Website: walmart
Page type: address-validator
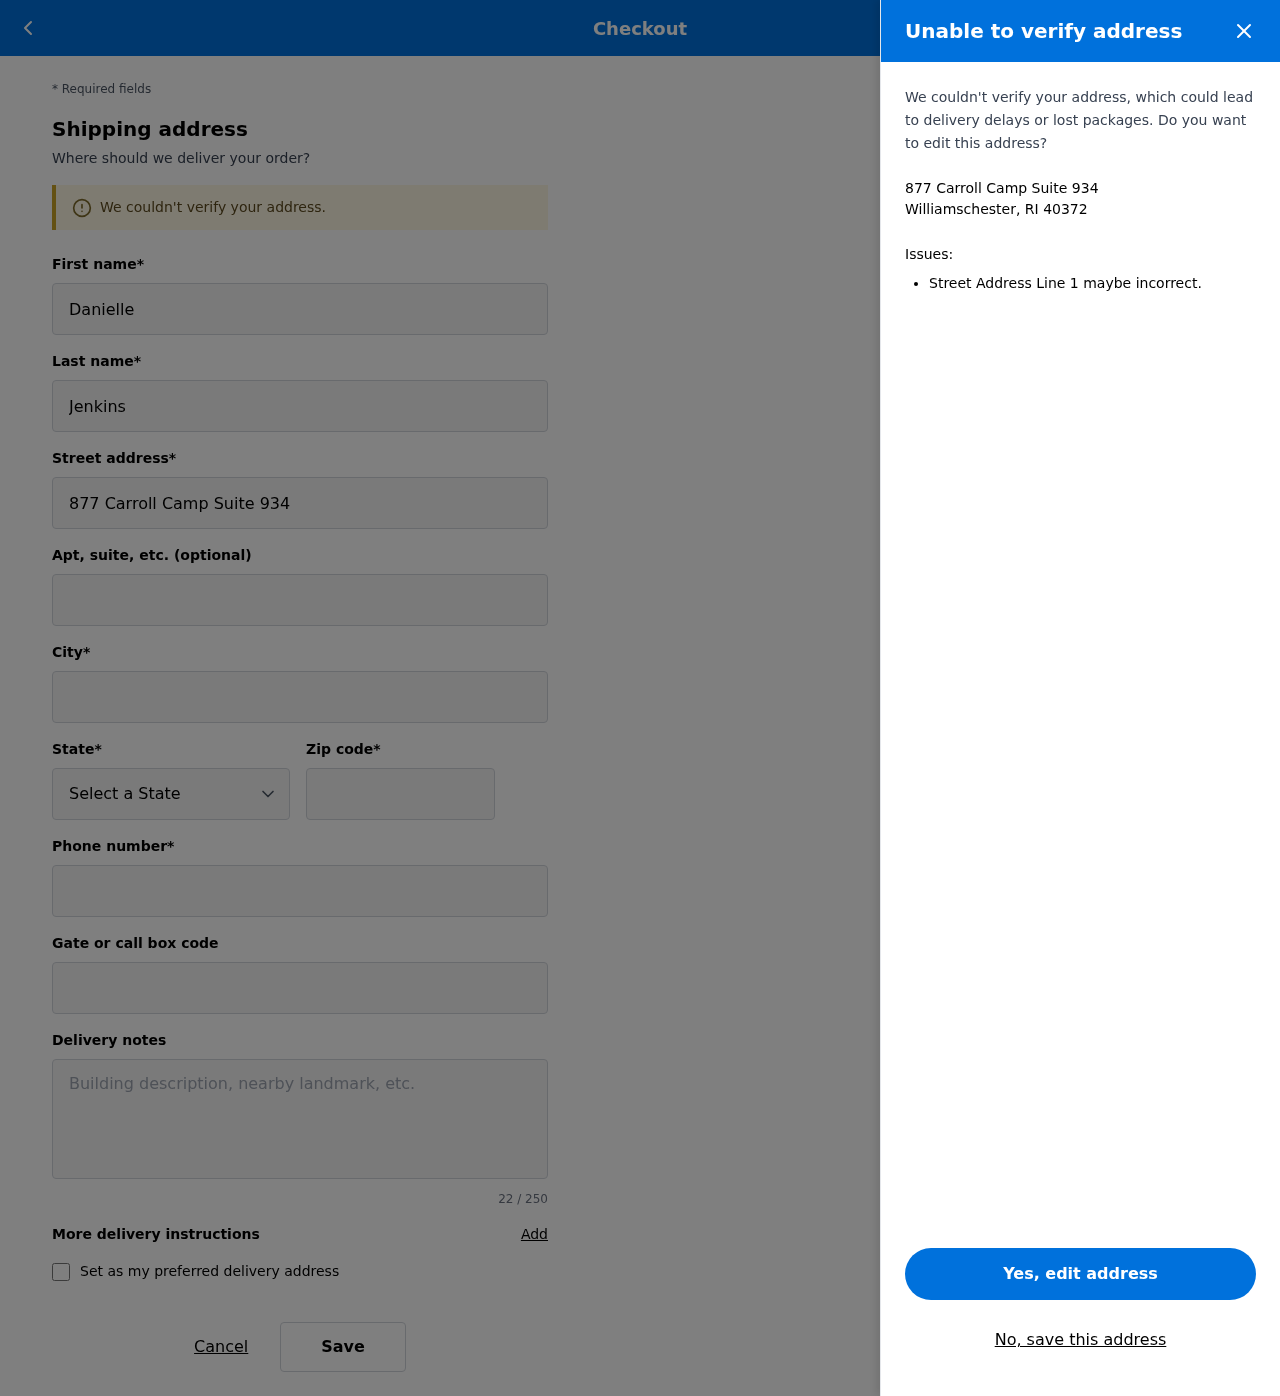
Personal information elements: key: PII_CITY_STATE_ZIP
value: Williamschester, RI 40372
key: PII_DELIVERY_INSTRUCTIONS
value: Leave at side entrance
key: PII_STATE_ABBR
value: RI
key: PII_STREET
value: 877 Carroll Camp Suite 934
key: PII_FIRSTNAME
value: Danielle
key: PII_LASTNAME
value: Jenkins
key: PII_CITY
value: Williamschester
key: PII_POSTCODE
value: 40372
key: PII_PHONE
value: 4393490699
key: PII_SECURITY_CODE
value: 9694